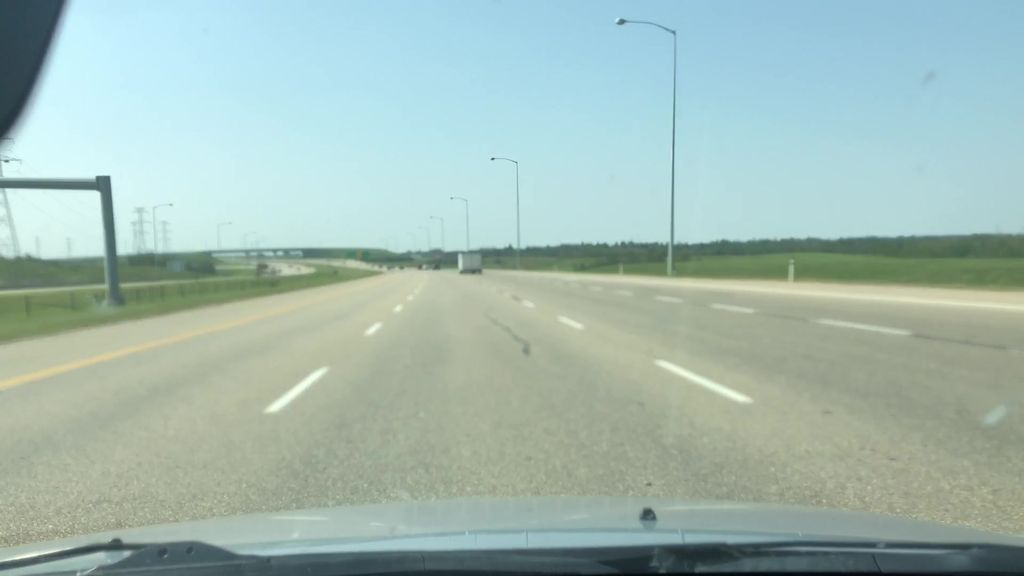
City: edmonton